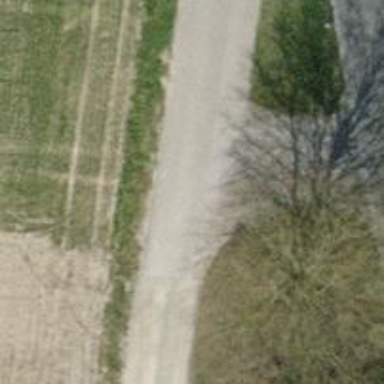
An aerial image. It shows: Asphalt track with grade1 quality.